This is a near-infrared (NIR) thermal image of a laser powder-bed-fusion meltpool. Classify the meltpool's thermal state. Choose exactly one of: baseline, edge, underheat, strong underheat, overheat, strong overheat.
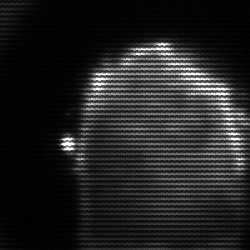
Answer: baseline